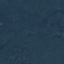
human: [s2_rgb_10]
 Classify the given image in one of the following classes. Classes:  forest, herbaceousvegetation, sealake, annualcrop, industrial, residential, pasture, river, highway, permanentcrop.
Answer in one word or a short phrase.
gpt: Forest